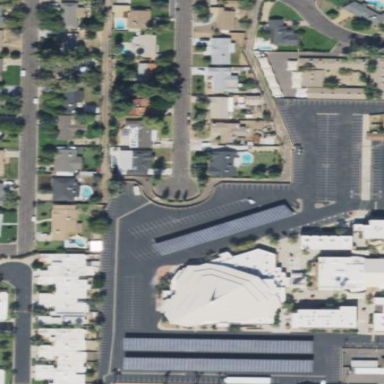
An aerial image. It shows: Parking area with surface.